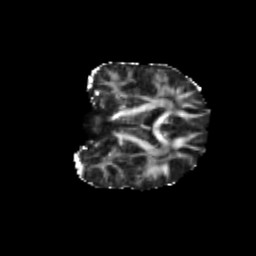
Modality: FA
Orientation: coronal
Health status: ill
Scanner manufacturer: siemens
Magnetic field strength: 3 T
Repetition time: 13.7 s
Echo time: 0.098 s